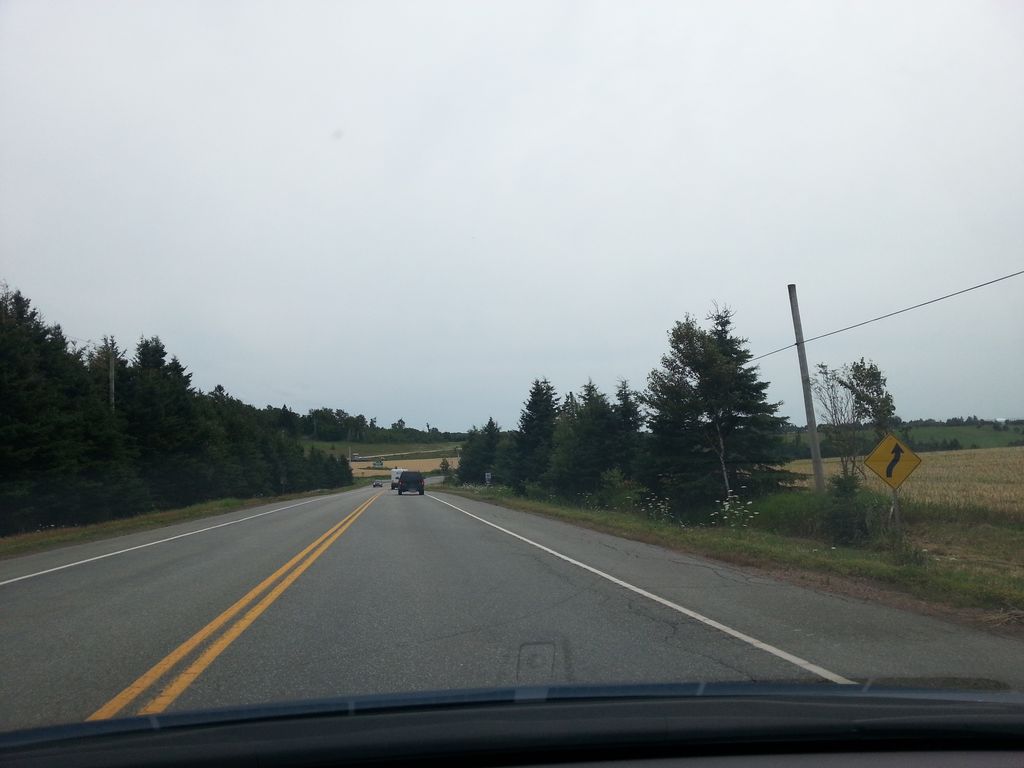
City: charlottetown